Question: How to make the previous second input change color, the previous input only shows numbers and the next input follows ?
like this:

this is the code i tried :
'''
let digitValidate = function (ele) {
ele.style.backgroundColor = "#0f6a19";
ele.style.color = "#0f6a19";
if (ele.value === '') {
ele.style.backgroundColor = "#FFFFFF";
ele.style.color = "#005E6A";
}
ele.value = ele.value.replace(/[^0-9]/g, '');
}
let tabChange = function (val) {
let ele = document.querySelectorAll('#input');
if (ele[val - 1].value !== '') {
ele[val].focus();
} else if (ele[val - 1].value === '') {
ele[val - 2].focus();
}
}
'''
'''
form input {
display: inline-block;
width: 50px;
height: 50px;
text-align: center;
}
.otp {
border-radius: 5px;
border-color: #005E6A;
}
'''
'''
<form action="" class="mt-4">
<input id="input" class="otp" type="text" oninput='digitValidate(this)' onkeyup='tabChange(1)' maxlength=1>
<input id="input" class="otp" type="text" oninput='digitValidate(this)' onkeyup='tabChange(2)' maxlength=1>
<input id="input" class="otp" type="text" oninput='digitValidate(this)' onkeyup='tabChange(3)' maxlength=1>
<input id="input" class="otp" type="text" oninput='digitValidate(this)' onkeyup='tabChange(4)' maxlength=1>
<input id="input" class="otp" type="text" oninput='digitValidate(this)' onkeyup='tabChange(5)' maxlength=1>
<input id="input" class="otp" type="text" oninput='digitValidate(this)' onkeyup='tabChange(6)' maxlength=1>
</form>
'''
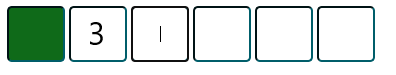
Answer: Instead of input type as text, you can specify it to be number and give it min and max values. You can use css to style so that blank input style is different from the filled ones. You cannot use the same Id for all inputs. So instead of Id use class to select all input boxes.
'''
<form action="" class="mt-4">
<input class="otp" type="number" onkeyup='tabChange(1)' placeholder=" " min="0" max="9">
<input class="otp" type="number" onkeyup='tabChange(2)' placeholder=" " min="0" max="9">
<input class="otp" type="number" onkeyup='tabChange(3)' placeholder=" " min="0" max="9">
<input class="otp" type="number" onkeyup='tabChange(4)' placeholder=" " min="0" max="9">
<input class="otp" type="number" onkeyup='tabChange(5)' placeholder=" " min="0" max="9">
<input class="otp" type="number" onkeyup='tabChange(6)' placeholder=" " min="0" max="9">
</form>
input:not(:placeholder-shown) {
background-color: green;
color:black;
}
input[type=number]::-webkit-inner-spin-button,
input[type=number]::-webkit-outer-spin-button {
-webkit-appearance: none;
-moz-appearance: none;
appearance: none;
margin: 0;
}
let tabChange = function (val) {
let ele = document.querySelectorAll('.otp');
if (ele[val - 1].value !== '') {
ele[val].focus();
} else if (ele[val - 1].value === '') {
ele[val - 1].focus();
}
}
'''